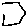
Label: hexagon